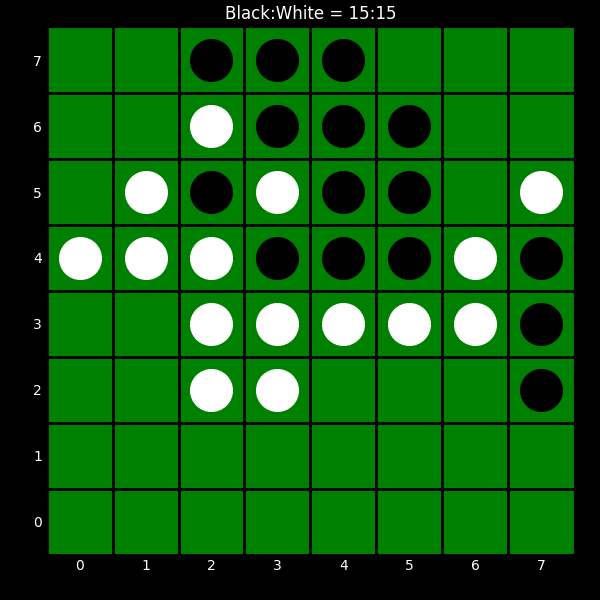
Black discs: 15
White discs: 15